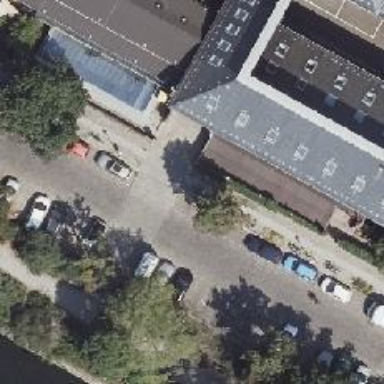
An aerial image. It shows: Bicycle parking located on the sidewalk.